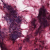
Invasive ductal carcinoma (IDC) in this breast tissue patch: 0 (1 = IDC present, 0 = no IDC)